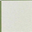
Piece: xx